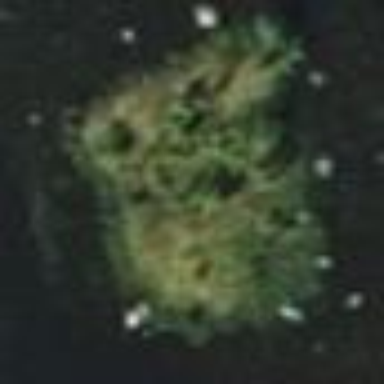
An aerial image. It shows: Islet.